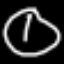
Label: clock